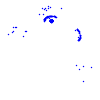
Particle: kaon